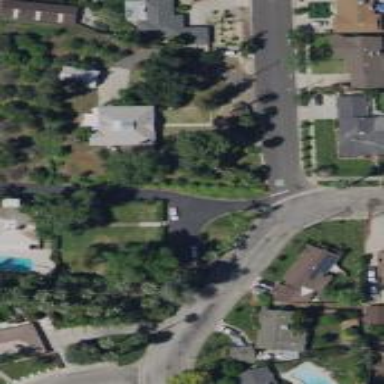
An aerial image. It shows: Driveway.